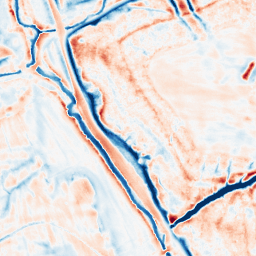
Category: edge_preserving
Decomposition family: bilateral
Decomposition parameters: d: 21
sigma_color: 25
sigma_space: 50
Upsampling method: cubic_mitchell
Upsampling parameters: scale: 8
Upsampling scale: 8